Question: I am trying to overlay straight lines connecting points on a Mollweide Projection, instead of curves.
What I am currently getting (top) and the desired plot (bottom):

Here is the code that creates the top image:
'''
import matplotlib.pyplot as plt
colorcycle = ["Red", "Black", "Blue", "DarkMagenta", "Magenta", "MidnightBlue", "Orange", "Green", "Pink"]
ra_data = [-2.831704208910444, -0.048424160096582486, -0.4534557382898992, -2.5592914739299166, -1.1679202302277936, -1.0466163565556836, -0.5471537391832145, 2.4131794902699597, 2.945867940612645]
de_data = [-1.5056972910247601, 0.4995935170663689, -0.2603176032642063, -0.523242728430892, -0.8540960680851971, 0.7025543651222854, 0.6495085731664219, 0.004916592502868027, 0.36081889758179575]
fig = plt.figure(figsize=(8, 6), dpi=100)
ax = fig.add_subplot(111, projection="mollweide")
ax.scatter(ra_data, de_data, marker='o', alpha=0.7, color=colorcycle)
ax.plot(ra_data, de_data, color='Blue', alpha=0.5)
ax.grid(True)
plt.show()
'''
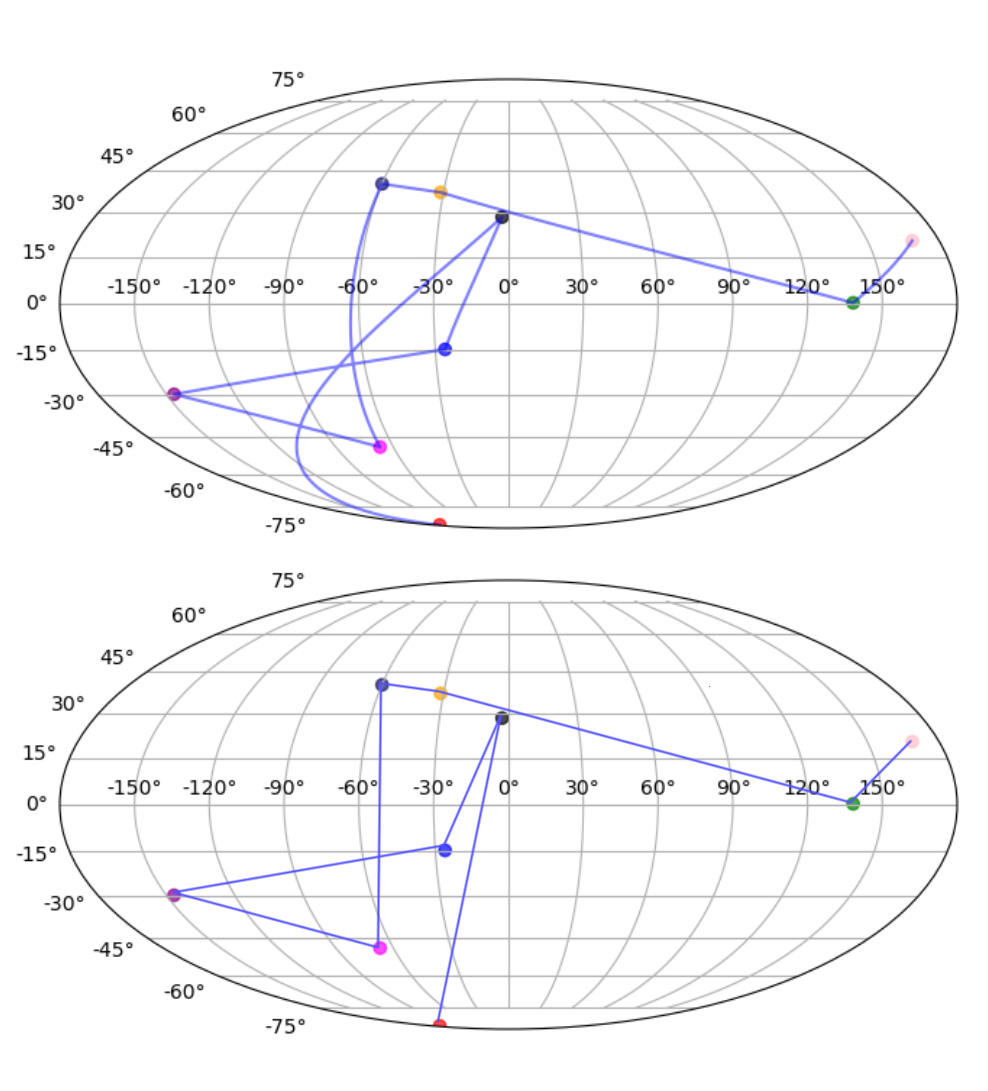
Answer: You want to transform from data coordinates to axes coordinates (say 'x' and 'y') and plot the lines telling explicitly to Matplotlib to use the system of coordinates associated with your 'ax' -- all this stuff is nicely explained in the <URL>.
'''
import matplotlib.pyplot as plt
colorcycle = ["Red", "Black", "Blue", "DarkMagenta", "Magenta", "MidnightBlue", "Orange", "Green", "Pink"]
ra_data = [-2.831704208910444, -0.048424160096582486, -0.4534557382898992, -2.5592914739299166, -1.1679202302277936, -1.0466163565556836, -0.5471537391832145, 2.4 131794902699597, 2.945867940612645]
de_data = [-1.5056972910247601, 0.4995935170663689, -0.2603176032642063, -0.523242728430892, -0.8540960680851971, 0.7025543651222854, 0.6495085731664219, 0.004916 592502868027, 0.36081889758179575]
fig = plt.figure(figsize=(8, 6), dpi=100)
ax = fig.add_subplot(111, projection="mollweide")
ax.scatter(ra_data, de_data, marker='o', alpha=0.7, color=colorcycle)
ax.grid()
#################################################################
pos2ax = (ax.transData+ax.transAxes.inverted()).transform
x, y = zip(*[pos2ax((ra,de)) for ra, de in zip(ra_data,de_data)])
ax.plot(x, y, transform=ax.transAxes, color='Blue', alpha=0.5)
#################################################################
'''
<URL>